四年级 · 度量几何学
下图是一张长方形纸折起来以后形成的图形, 已知 $\angle 1=40^{\circ}, \angle 2=(\quad) \circ$

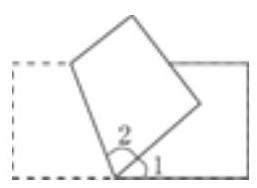
A. 40
B. 70
C. 100
答案: B
解析: 答案: B

【分析】长方形的边是线段, 可以看做一个平角, 大小为 180 度, $\angle 2$ 为折叠长方形形成, 则 $\angle 2$ 与虚线部分的角度数相等, 三个角之和等于 180 度。

【详解】 $\left(180^{\circ}-40^{\circ}\right) \div 2$

$=140^{\circ} \div 2$

$=70^{\circ}$

故答案为: B

【点睛】本题为较为典型的图形折叠问题, 明确折叠前为平角、折叠后重合部分角度相等是解答此题的关键。